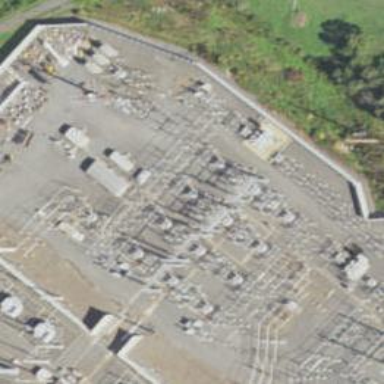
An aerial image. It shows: Switch used for power control.